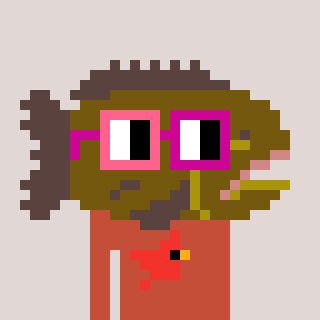
a pixel art character with square pink and red glasses, a grouper-shaped head and a rust-colored body on a warm background